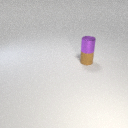
small brown rubber cylinder below small purple metal cylinder